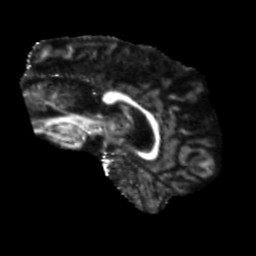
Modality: FA
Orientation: sagittal
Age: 56
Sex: male
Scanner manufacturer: siemens
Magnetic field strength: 3 T
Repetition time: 5.25 s
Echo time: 0.08 s